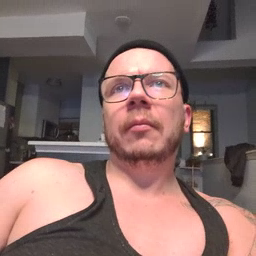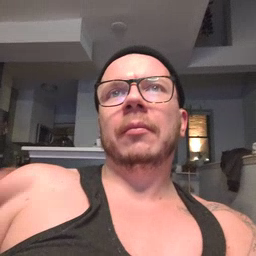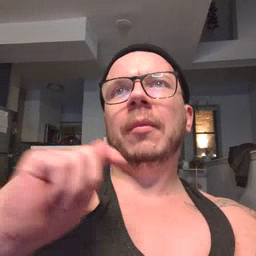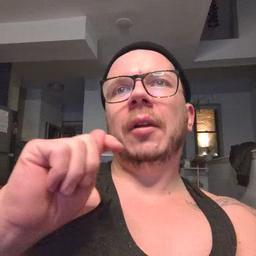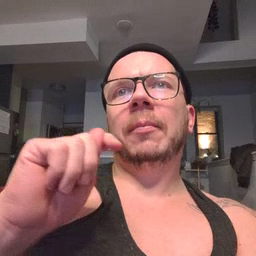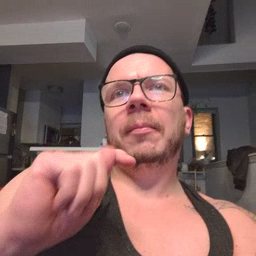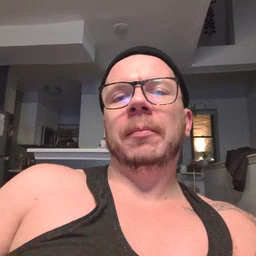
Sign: potty